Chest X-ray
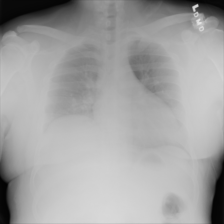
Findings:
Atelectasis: negative
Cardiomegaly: negative
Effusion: negative
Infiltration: negative
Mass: negative
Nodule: negative
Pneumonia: negative
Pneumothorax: negative
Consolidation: negative
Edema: negative
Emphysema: negative
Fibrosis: negative
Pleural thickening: negative
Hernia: negative